Question: I have a ViewPager inside CollapsingToolbarLayout. When I scroll up the viewpager scrolls as normal but when it is collapsed the toolbar should be visible but it seems it stays behind the viewpager as I can see the snapping of the toolbar when I scroll up. I have gone through several discussions on stackoverflow but didn't find the solution. Please help me to identify what I'm missing here.
[][10]
This is my layout xml -
'''
<android.support.design.widget.CoordinatorLayout
xmlns:android="http://schemas.android.com/apk/res/android"
xmlns:app="http://schemas.android.com/apk/res-auto"
android:layout_width="match_parent"
android:layout_height="match_parent"
android:background="@color/colorAppBg"
android:fitsSystemWindows="true">
<android.support.design.widget.AppBarLayout
android:id="@+id/appBarLayout"
android:layout_width="match_parent"
android:layout_height="300dp"
android:fitsSystemWindows="true"
android:theme="@style/AppTheme">
<android.support.design.widget.CollapsingToolbarLayout
android:id="@+id/toolBarLayout"
android:layout_width="match_parent"
android:layout_height="match_parent"
android:fitsSystemWindows="true"
app:contentScrim="?attr/colorPrimary"
app:layout_scrollFlags="scroll|snap|enterAlways"
app:scrimAnimationDuration="200"
app:scrimVisibleHeightTrigger="@dimen/scrimTrigger">
<FrameLayout
android:id="@+id/frame"
android:layout_width="match_parent"
android:layout_height="match_parent"
android:elevation="@dimen/actionBarElevation"
android:fitsSystemWindows="true"
app:layout_collapseMode="parallax">
<android.support.v4.view.ViewPager
android:id="@+id/locationPager"
android:layout_width="match_parent"
android:layout_height="match_parent"
app:layout_collapseMode="parallax"/>
<com.viewpagerindicator.CirclePageIndicator
android:id="@+id/locationPagerIndicator"
android:layout_width="match_parent"
android:layout_height="wrap_content"
android:layout_gravity="bottom"
android:layout_marginBottom="8dp"
app:fillColor="@color/colorText"
app:layout_collapseMode="parallax"
app:pageColor="@color/colorText"
app:radius="3dp"
app:strokeWidth="0dp"/>
</FrameLayout>
<android.support.v7.widget.Toolbar
android:layout_width="match_parent"
android:layout_height="?attr/actionBarSize"
app:layout_collapseMode="pin">
<TextView
android:id="@+id/titleView"
style="@style/TextViewNormal"
android:layout_width="wrap_content"
android:layout_height="wrap_content"
android:text="@string/app_name"
android:textColor="@color/colorPrimary"/>
</android.support.v7.widget.Toolbar>
</android.support.design.widget.CollapsingToolbarLayout>
</android.support.design.widget.AppBarLayout>
<android.support.v4.widget.NestedScrollView
android:layout_width="match_parent"
android:layout_height="match_parent"
app:layout_behavior="@string/appbar_scrolling_view_behavior">
<TextView
android:layout_width="match_parent"
android:layout_height="wrap_content"
android:lineSpacingExtra="8dp"
android:padding="10dp"
android:text="hh"
android:textColor="@android:color/white"
android:textSize="20sp"/>
</android.support.v4.widget.NestedScrollView>
</android.support.design.widget.CoordinatorLayout>
'''
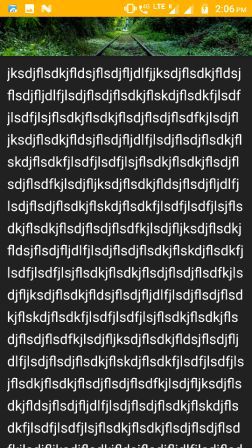
Answer: I found the problem. The problem was
'''
android:elevation="@dimen/actionBarElevation"
'''
in FrameLayout
'''
<FrameLayout
android:id="@+id/frame"
android:layout_width="match_parent"
android:layout_height="match_parent"
android:elevation="@dimen/actionBarElevation"
android:fitsSystemWindows="true"
app:layout_collapseMode="parallax">
'''
It is working as expected after removing this line of code. But I don't know what is the problem with this. However I get warning in editor saying Attribute elevation is only used in API level 21 and higher. I don't think it should create any problem as I'm running the app in device which has the api level 25. and the app's target sdk is 26 and min sdk is 16.